Question: What am I doing wrong. As you can see, i've added the reference.
I have tried
'''
xmlns:cc="clr-namespace:ion.CustomControls;assembly=SuperProject"
xmlns:cc="clr-namespace:ion.CustomControls;assembly=ion"
xmlns:cc="clr-namespace:ion;assembly=ion"
xmlns:cc="clr-namespace:ion;assembly=SuperProject"
'''

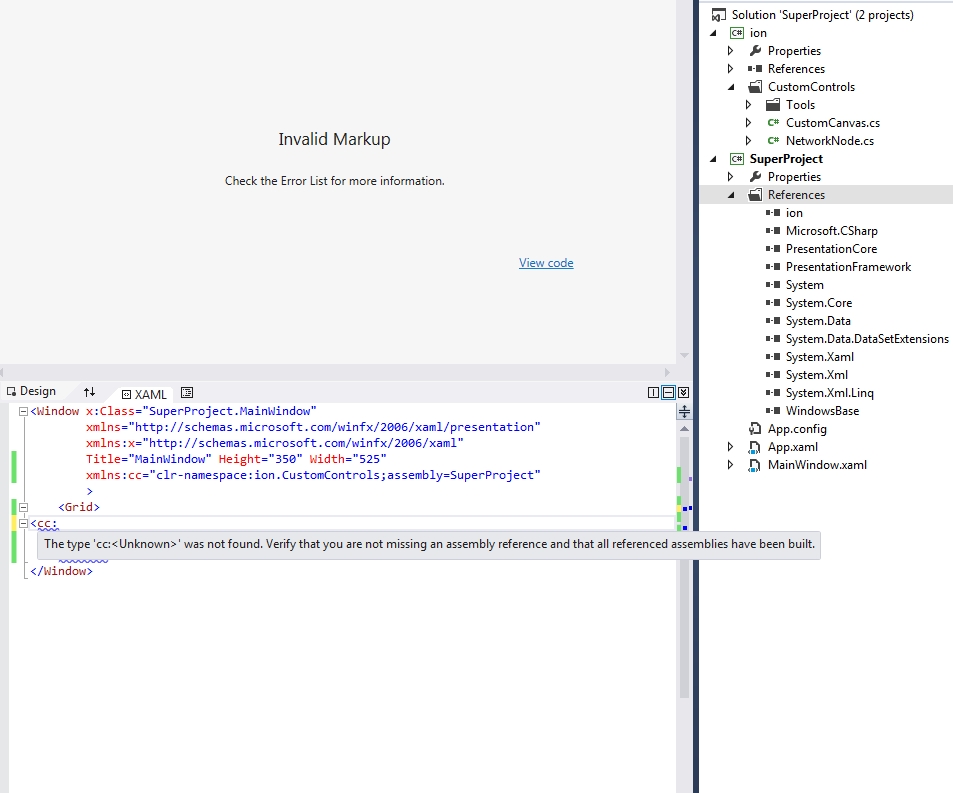
Answer: As discussed, your reference to 'xmlns:cc="clr-namespace:ion.CustomControls;assembly=ion"' is correct, and you just need to make sure that your types that will be referenced cross-assembly are declared as 'public'.
Best of luck.